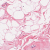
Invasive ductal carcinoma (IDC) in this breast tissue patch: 0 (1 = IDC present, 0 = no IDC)